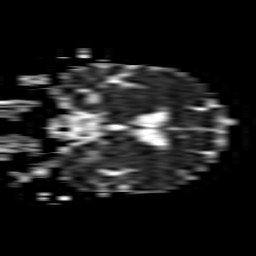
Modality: ADC
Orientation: coronal
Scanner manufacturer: philips
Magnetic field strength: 1.5 T
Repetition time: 3.4 s
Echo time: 0.06922 s